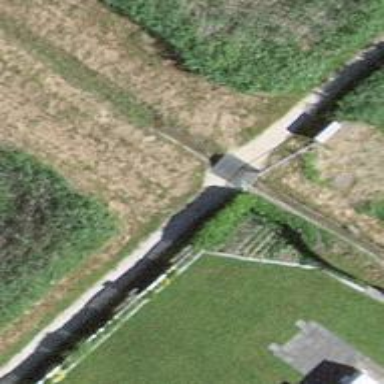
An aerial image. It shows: Culvert tunnel under drain waterway.